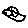
Label: bird